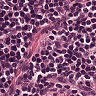
Metastatic tissue present: no